Field crop: maize
Growth stage: 1
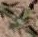
Species: atriplex